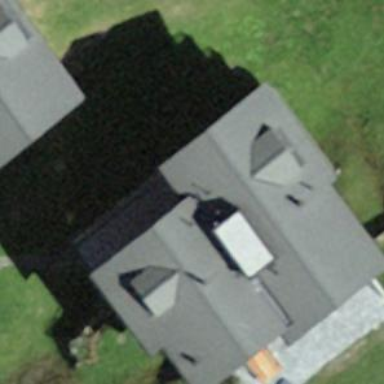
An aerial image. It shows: Gabled building.